Aerial crown-view tile of a tropical tree (Barro Colorado Island, Panama), acquired 20250616:
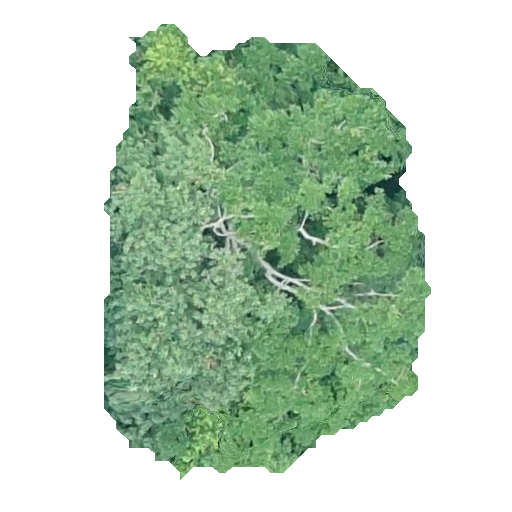
Species: Hieronyma alchorneoides
GBIF accepted scientific name: Hieronyma alchorneoides
Crown area: 169.223 m²